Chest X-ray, PA view. Patient: 67 years old, sex M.
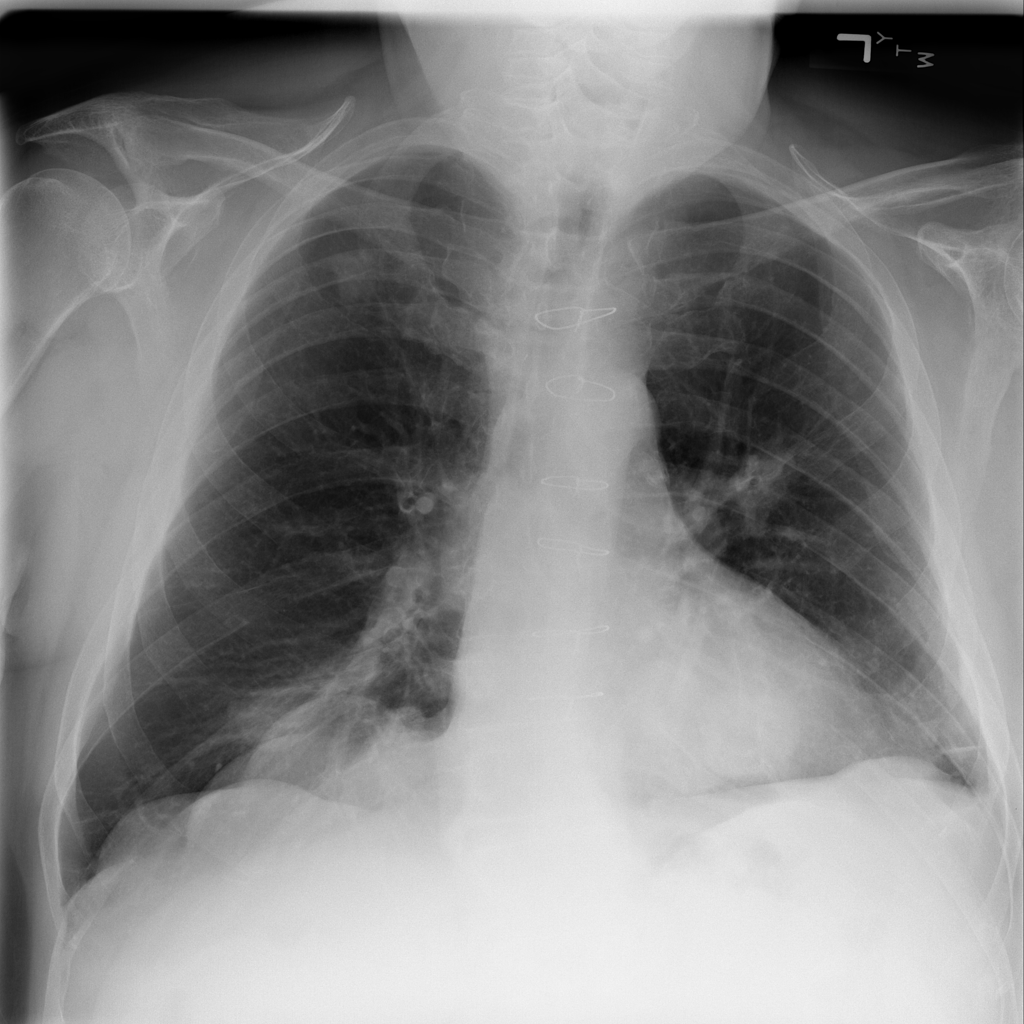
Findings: No Finding